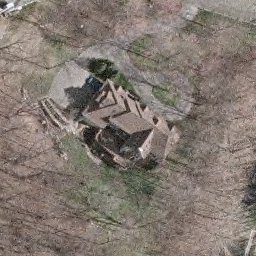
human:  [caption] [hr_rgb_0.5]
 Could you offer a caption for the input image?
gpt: A villa with grey roofs is surrounded by some withered plants and lawn in the sparse residential area .

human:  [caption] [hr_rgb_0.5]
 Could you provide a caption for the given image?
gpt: A villa with some withered plants surrounded is in the sparse residential area .

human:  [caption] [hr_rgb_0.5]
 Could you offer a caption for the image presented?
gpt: This is a sparse residential area with a villa surrounded by some withered plants and lawn .

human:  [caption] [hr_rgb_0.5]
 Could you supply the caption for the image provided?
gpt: A villa with grey roofs is in the sparse residential area .

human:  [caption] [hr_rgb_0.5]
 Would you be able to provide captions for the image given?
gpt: A villa with some withered plants surrounded .